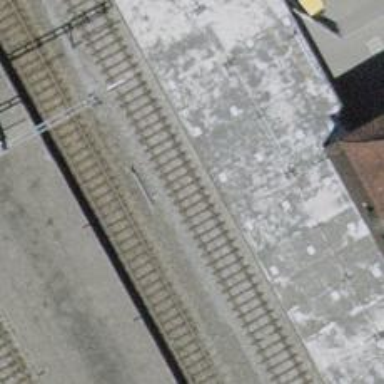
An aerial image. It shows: Stop position for public transport on the railway.